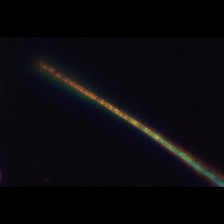
Taxon: Chaetoceros
Group: Diatoms